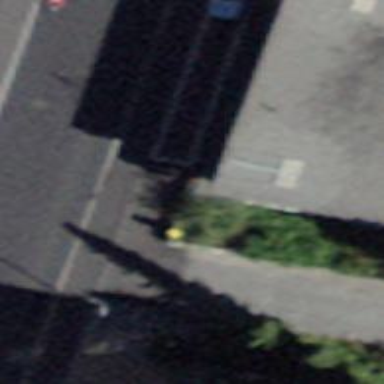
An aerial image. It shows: Post box.